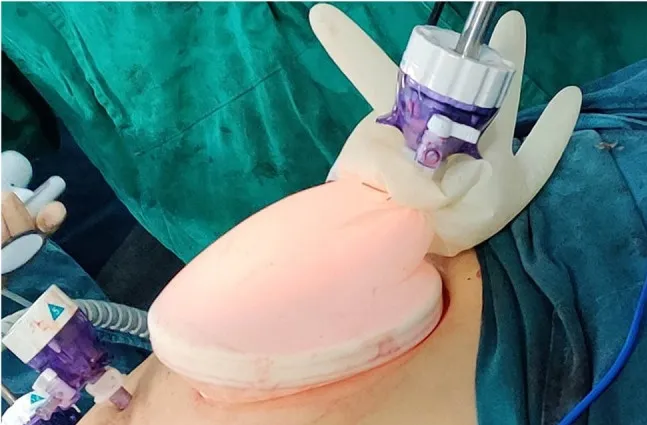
The unit for the pneumoperitoneum reestablishing and the laparoscopic camera inserting. The sac wrist of a glove was used to snare the disposable wound retractor. The thumb of the glove was cut off, and a 10 mm port was inserted into the thumb stump. Then, the thumb stump was ligatured by a 1-0 suture.
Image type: medical_photograph (other_medical_photograph)